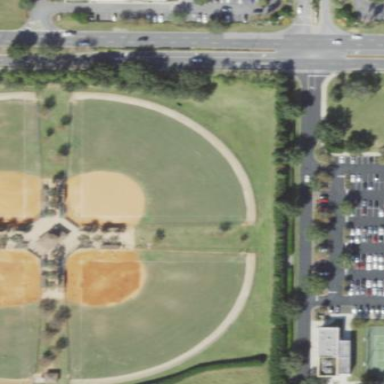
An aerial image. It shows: Baseball pitch for leisure and sports activities.